Question: Take a look at my fiddle here:
<URL>
As you can see, it's a little wonky. I want it to look a little more like this:

Any help would be much appreciated.
''
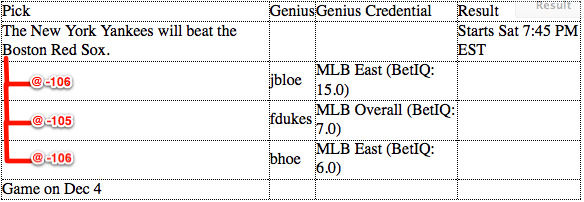
Answer: Just in case it does happen to be this easy:
<URL>
Change your selector from this:
'''
.geniusPicks tr>td
'''
to this:
'''
.geniusPicks tr > td:first-child
'''
That will select only the first 'td' in each 'tr'. You're already slicing out the irrelevant 'td's.